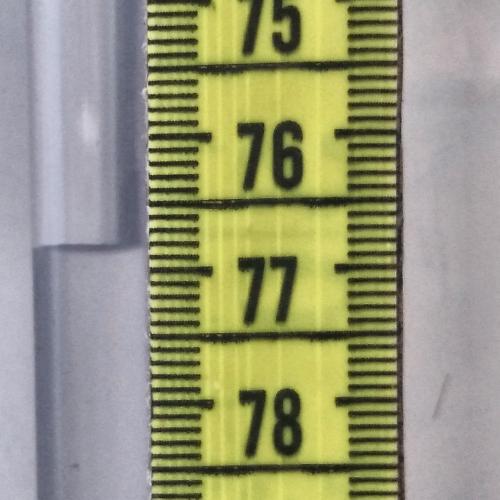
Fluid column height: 76.8 cm